Question: In my project i have to implement a customer registration form(Screen Shot Attached).In that form , a single entity (say :purpose of doing DMIt) contains more than one answer.So i use checkbox to select the multiple or single answer.I have the view page and also a Model.How to code the View page to select multiple checkbox and also in Controller.

'''
public ActionResult CustomerRegistration()
{
return View();
}
'''
'''
namespace Elixir.Models
{
[Table("tbl_ElixirCustomer")]
public class Customer
{
[Key]
public int CusId { get; set; }
public string Name { get; set; }
public int age { get; set; }
public int Gender { get; set; }
public string FathName { get; set; }
public string MothName { get; set; }
public string OrgSchooName { get; set; }
public string Address { get; set; }
public string city { get; set; }
public string State { get; set; }
public string PIN { get; set; }
public string tele { get; set; }
public string Mob { get; set; }
public string Email { get; set; }
public string Web { get; set; }
public string Purpose { get; set; }
public string brief { get; set; }
}
public class CustomerViewModel
{
public string Purpose { get; set; }
public int Id { get; set; }
public bool IsChecked { get; set; }
}
}
'''
'''
<div class="col-lg-10">@Html.TextBoxFor(Model => Model.Mob, new { @class = "form-control" })</div>
<label class="col-lg-2 control-label">
Email</label>
<div class="col-lg-10">@Html.TextBoxFor(Model => Model.Email, new { @class = "form-control" })</div>
<label class="col-lg-2 control-label">
Web Site</label>
<div class="col-lg-10">@Html.TextBoxFor(Model => Model.Web, new { @class = "form-control" })</div>
<label class="col-lg-2 control-label">
Purpose of doing DMIT</label>
<div class="col-lg-10">
<div class="styled-chekbox">
<input type="checkbox" checked class="icheck-box-flat">
</div>
<span class="checkbox-label">Career Planning</span>
<div class="styled-chekbox">
<input type="checkbox" checked class="icheck-box-flat">
</div>
<span class="checkbox-label">Personel</span>
<div class="styled-chekbox">
<input type="checkbox" checked class="icheck-box-flat">
</div>
<span class="checkbox-label">Relationship</span>
<div class="styled-chekbox">
<input type="checkbox" checked class="icheck-box-flat">
</div>
<span class="checkbox-label">Parenting</span>
<div class="styled-chekbox">
<input type="checkbox" checked class="icheck-box-flat">
</div>
<span class="checkbox-label">Activity Plan for children</span>
<div class="styled-chekbox">
<input type="checkbox" checked class="icheck-box-flat">
</div>
<span class="checkbox-label">Stress Management</span>
</div>
<label class="col-lg-2 control-label">
Any Challenges</label>
<div class="col-lg-10">@Html.TextAreaFor(model => model.brief, new { @class = "tinymce-simple span12", @row = "170", @cols = "45", @width = "40%" })</div>
<div class="col-lg-2 control-label"></div>
<div class="col-lg-10">
@*<input type="button" class="" />*@ @* <button type="submit" class = "btn btn-success">@Html.ActionLink("Save", "EmployeeRegistration", "Home")</button>*@
@* <button type="submit" >@Html.ActionLink("Save", "EmployeeRegistration", "Home", new { @class = "btn btn-success" })</button>*@
<input type="submit" class="btn btn-success" value="Save" />
<button class="btn btn-success">
Clear</button>
<button class="btn btn-success">
Cancel</button>
</div>
'''
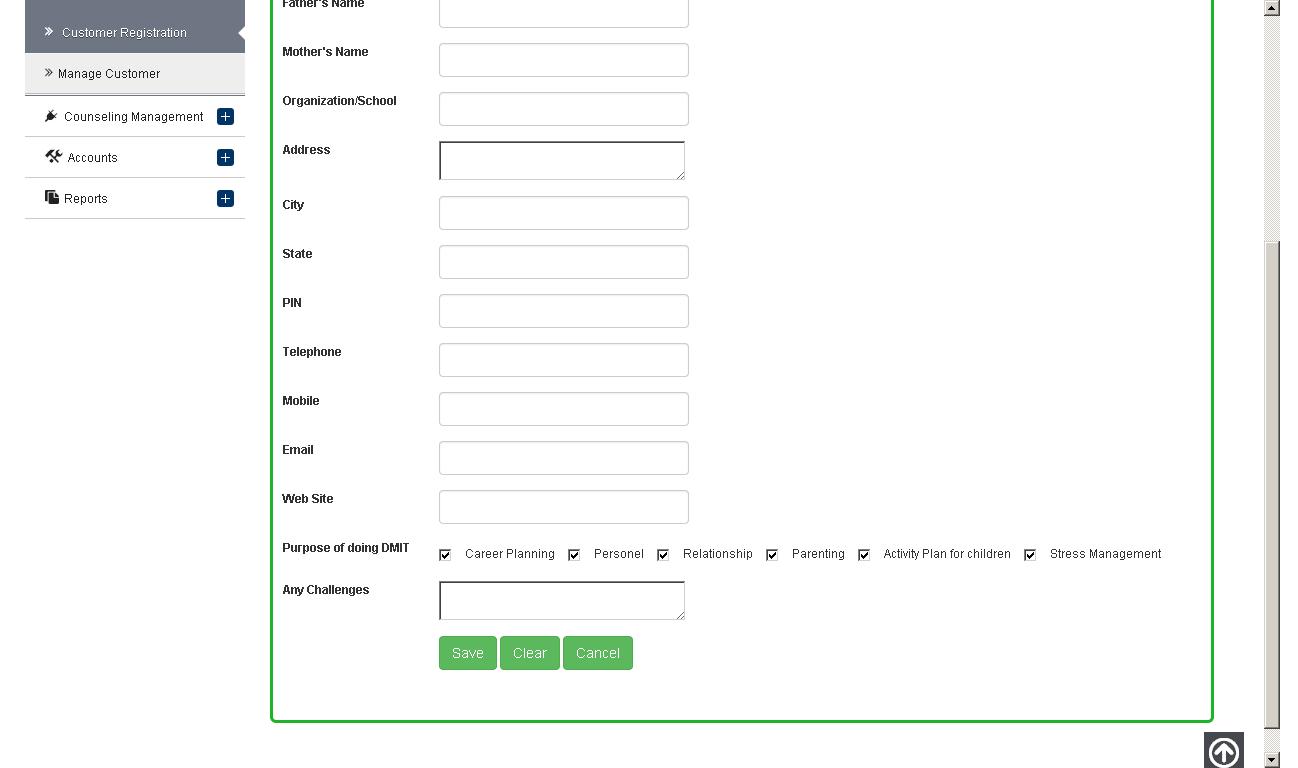
Answer: In 'CustomerViewModel' you can have separate 'properties' for every option
'''
public bool CareerPlanning { get; set; }
public bool Personal{ get; set; }
public bool RelationShip{ get; set; }
and So on.....
'''
Then in view you can have field for these properties
'''
@Html.CheckBoxFor(Model => Model.CareerPlanning )<span> Career Planning </span>
@Html.CheckBoxFor(Model => Model.Personal)<span> Personal </span>
@Html.CheckBoxFor(Model => Model.RelationShip) <span> RelationShip</span>
and So on.....
'''
Now in controller you need to modify 'Purpose' depending on all checkbox value
'''
StringBuilder sb=new StringBuilder();
if(model.CareerPlanning)
sb.Append("Carrer Planning");
if(model.Personal)
sb.Append("-Personal");
and so on....
'''
and at the end
'''
model.Purpose=sb.ToString();
'''